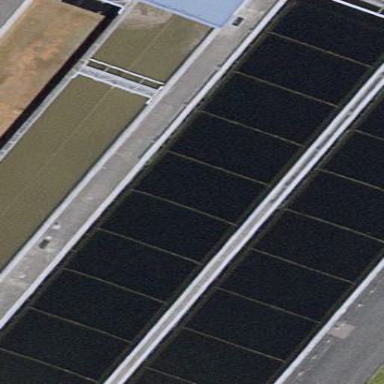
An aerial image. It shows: Image of wastewater.